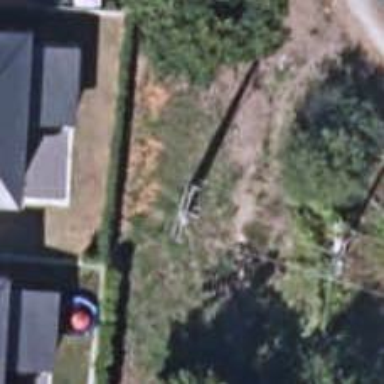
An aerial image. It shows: Minor power line.